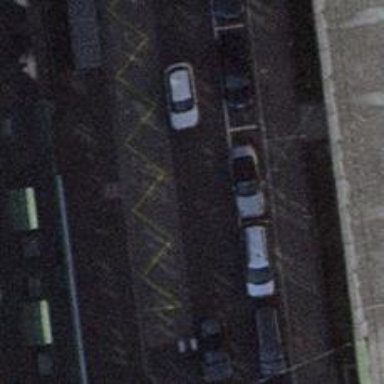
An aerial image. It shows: Bus stop for trolleybuses with designated stop position for public transport.